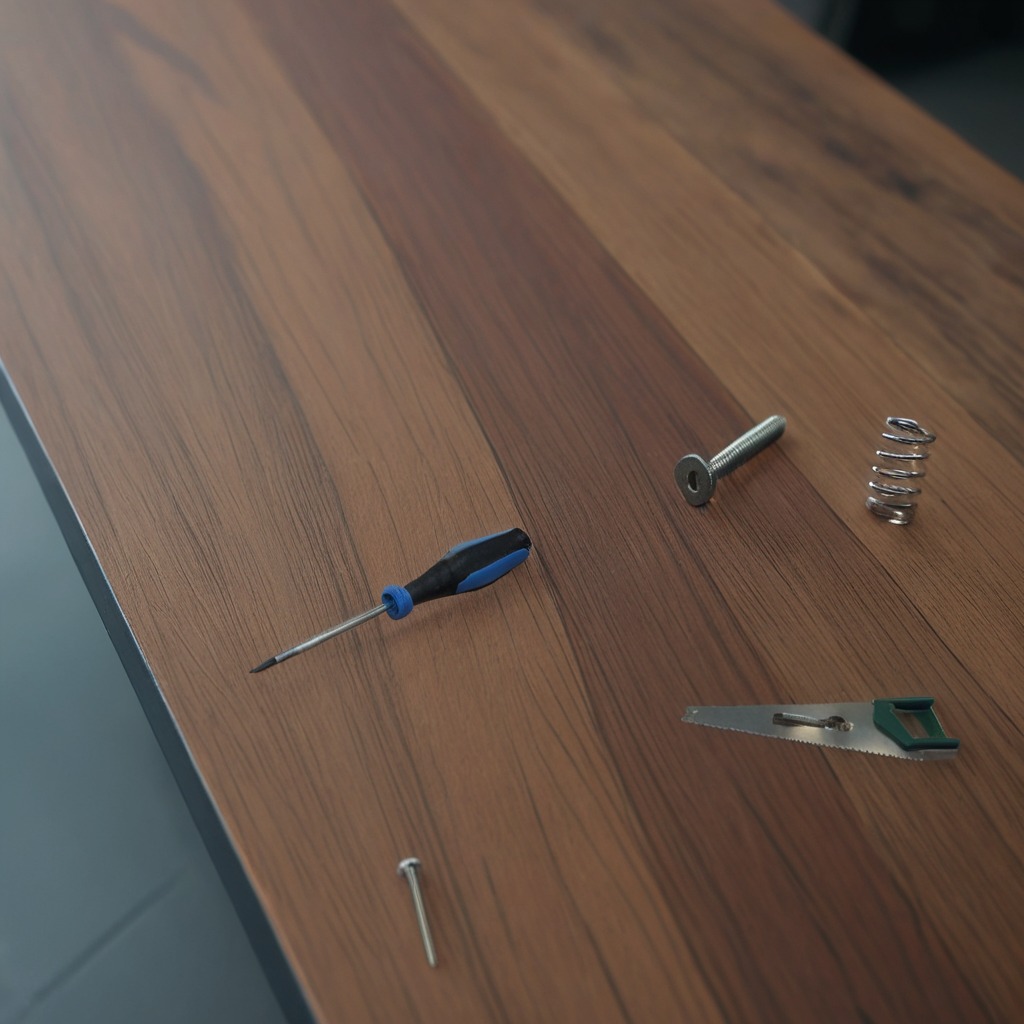
A metal machine screw, an iron nail, a coiled metal spring, a handheld metal saw, and a screwdriver are lying on the old table.